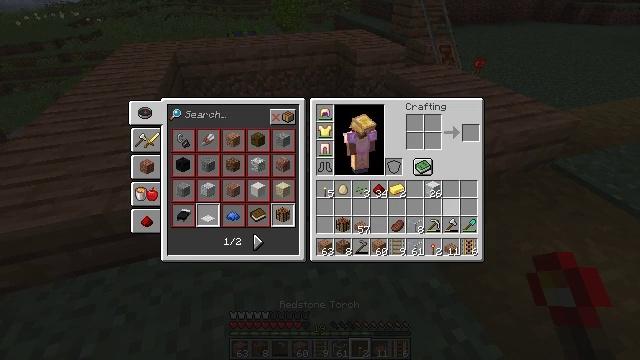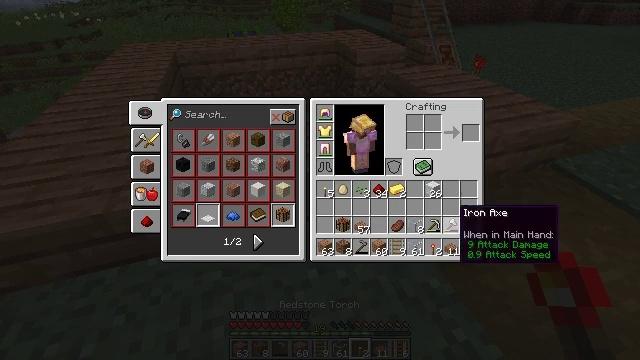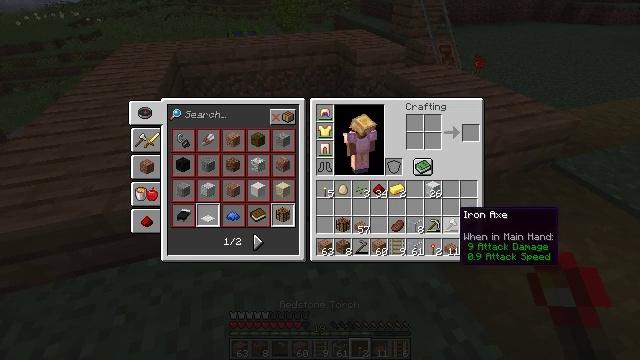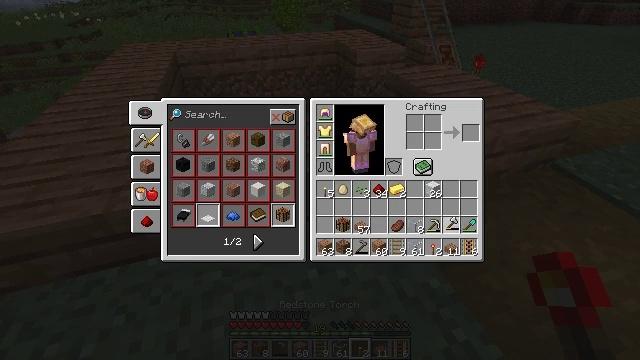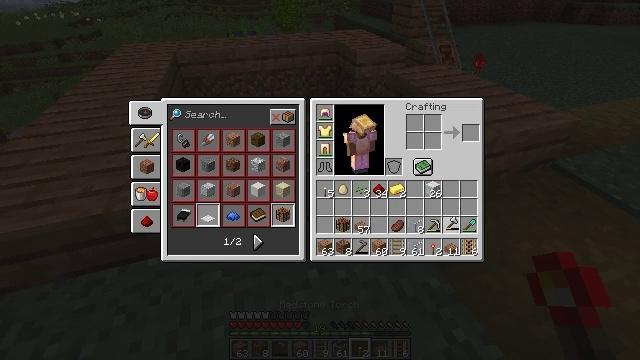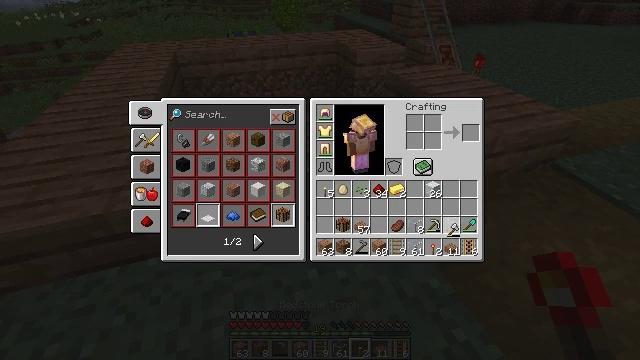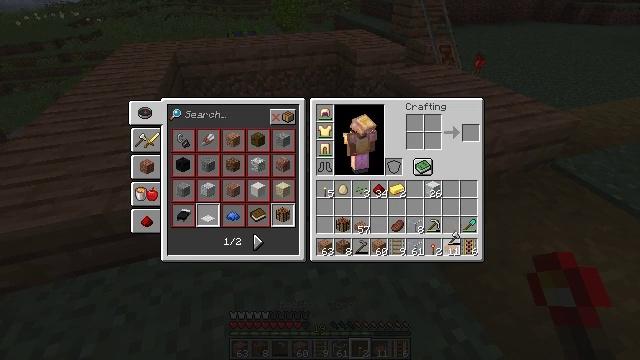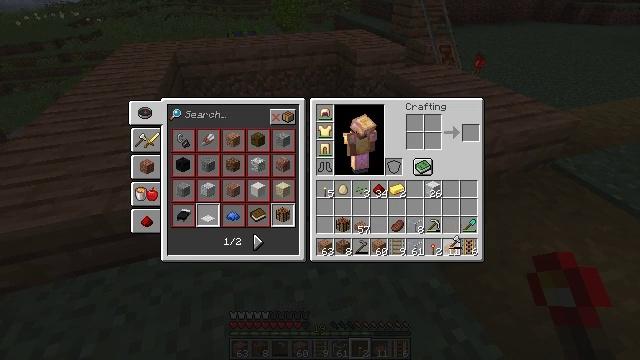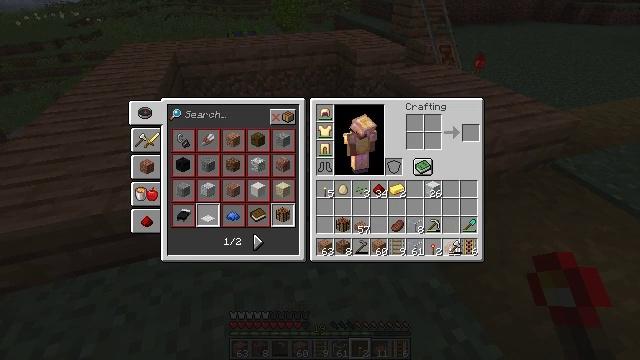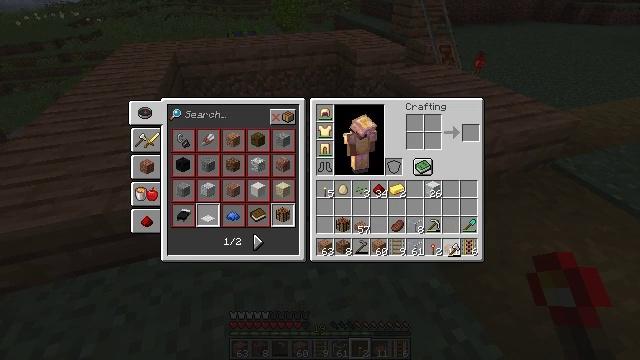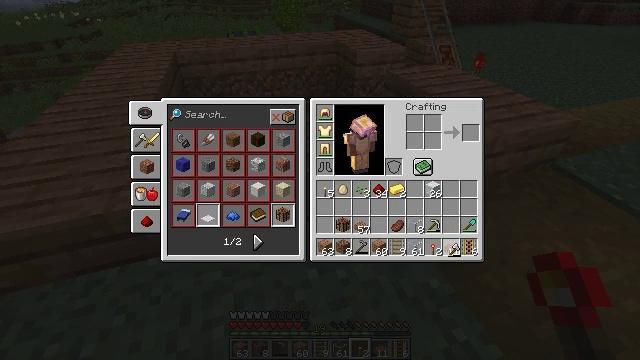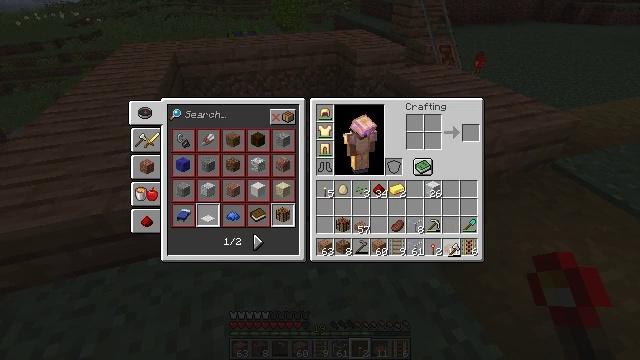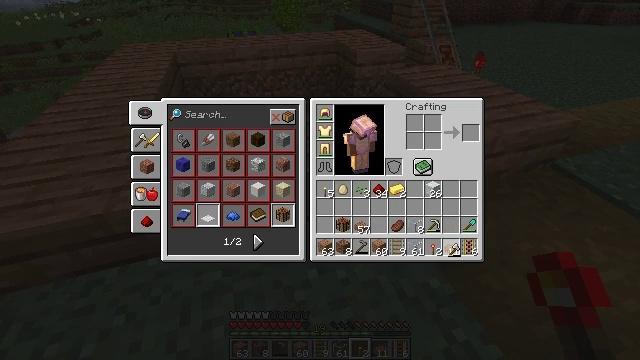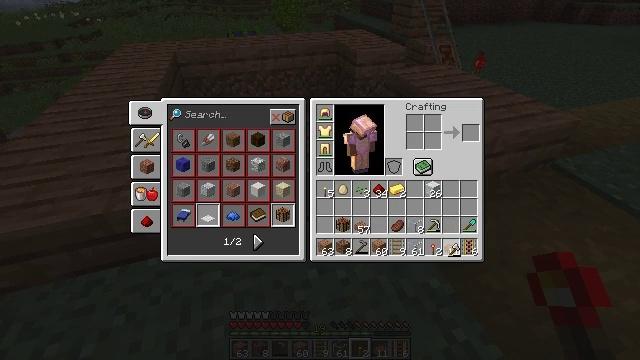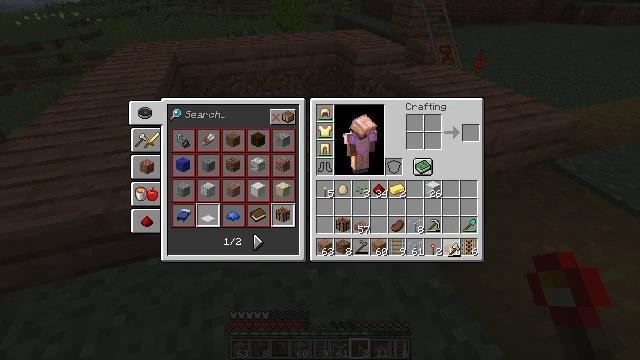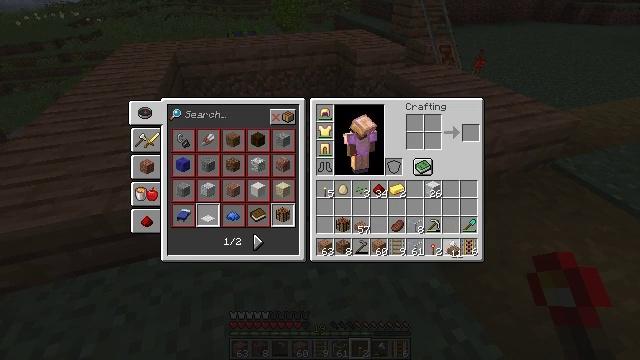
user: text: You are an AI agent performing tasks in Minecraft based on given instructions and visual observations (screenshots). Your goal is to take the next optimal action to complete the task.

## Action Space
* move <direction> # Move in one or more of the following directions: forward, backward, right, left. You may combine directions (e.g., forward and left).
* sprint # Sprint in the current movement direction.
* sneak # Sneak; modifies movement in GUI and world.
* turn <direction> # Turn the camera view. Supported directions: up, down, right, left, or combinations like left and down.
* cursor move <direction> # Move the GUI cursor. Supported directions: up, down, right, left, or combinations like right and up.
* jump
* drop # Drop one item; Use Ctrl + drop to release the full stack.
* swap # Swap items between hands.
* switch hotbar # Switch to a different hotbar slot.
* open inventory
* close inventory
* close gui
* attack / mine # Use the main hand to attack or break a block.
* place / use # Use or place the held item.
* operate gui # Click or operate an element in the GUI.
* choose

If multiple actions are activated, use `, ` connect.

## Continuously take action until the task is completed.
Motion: motion action
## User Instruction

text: Attack the jungle slab to break it.
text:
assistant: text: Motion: no_op
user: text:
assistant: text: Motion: no_op
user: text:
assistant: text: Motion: operate gui
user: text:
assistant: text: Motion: operate gui
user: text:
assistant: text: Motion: cursor move down, operate gui
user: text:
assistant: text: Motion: cursor move down
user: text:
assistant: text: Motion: no_op
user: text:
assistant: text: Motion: no_op
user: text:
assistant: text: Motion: no_op
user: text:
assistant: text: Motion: no_op
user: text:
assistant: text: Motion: no_op
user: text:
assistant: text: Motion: operate gui
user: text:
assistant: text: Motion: operate gui
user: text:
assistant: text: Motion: operate gui
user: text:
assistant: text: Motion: no_op
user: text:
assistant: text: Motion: no_op
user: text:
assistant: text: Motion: no_op
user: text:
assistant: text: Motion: no_op
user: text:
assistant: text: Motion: no_op
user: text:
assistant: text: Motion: no_op
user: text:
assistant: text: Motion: no_op
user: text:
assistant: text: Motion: no_op
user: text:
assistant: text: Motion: no_op
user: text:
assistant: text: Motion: operate gui
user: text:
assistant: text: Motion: operate gui
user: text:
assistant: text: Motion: operate gui
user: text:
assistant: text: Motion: no_op
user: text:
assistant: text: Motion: no_op
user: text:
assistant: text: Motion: no_op
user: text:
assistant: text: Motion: no_op